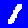
Digit: 1